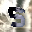
Label: 5